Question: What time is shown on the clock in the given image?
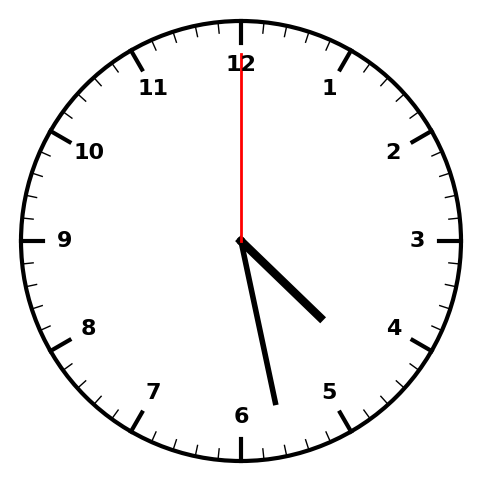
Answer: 04:28:00